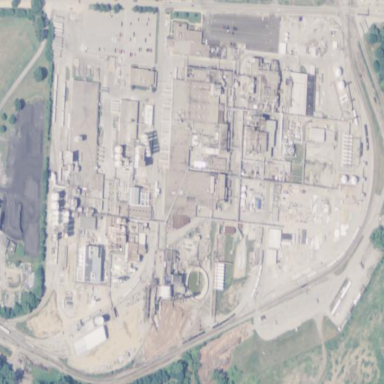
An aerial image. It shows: Industrial area.